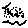
Label: cloud